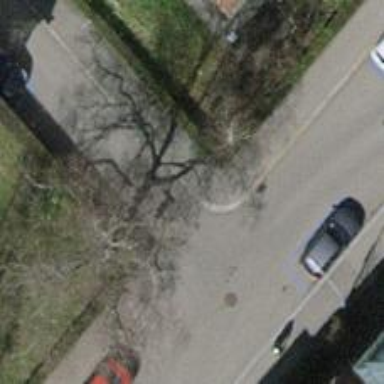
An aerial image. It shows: Kerb serving as barrier.